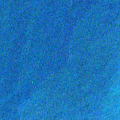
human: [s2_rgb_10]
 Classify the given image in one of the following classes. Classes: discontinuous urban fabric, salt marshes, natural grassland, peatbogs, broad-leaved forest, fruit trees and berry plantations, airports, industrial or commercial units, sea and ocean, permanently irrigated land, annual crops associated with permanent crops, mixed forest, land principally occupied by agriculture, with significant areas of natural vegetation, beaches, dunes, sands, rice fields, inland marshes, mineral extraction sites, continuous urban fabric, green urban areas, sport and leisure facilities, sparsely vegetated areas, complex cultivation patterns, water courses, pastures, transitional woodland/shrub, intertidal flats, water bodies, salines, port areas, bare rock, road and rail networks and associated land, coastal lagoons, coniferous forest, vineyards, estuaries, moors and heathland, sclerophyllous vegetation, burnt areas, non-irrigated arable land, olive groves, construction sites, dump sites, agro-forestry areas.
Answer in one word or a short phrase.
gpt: sea and ocean